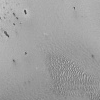
Atmospheric dust classification: not_dusty